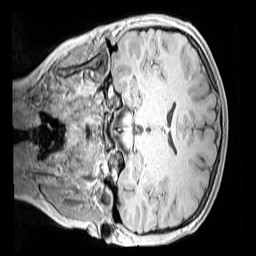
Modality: MP2RAGE
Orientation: coronal
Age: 10
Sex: male
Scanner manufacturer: siemens
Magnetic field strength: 3 T
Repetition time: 4 s
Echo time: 0.00299 s